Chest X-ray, PA view. Patient: 26 years old, sex F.
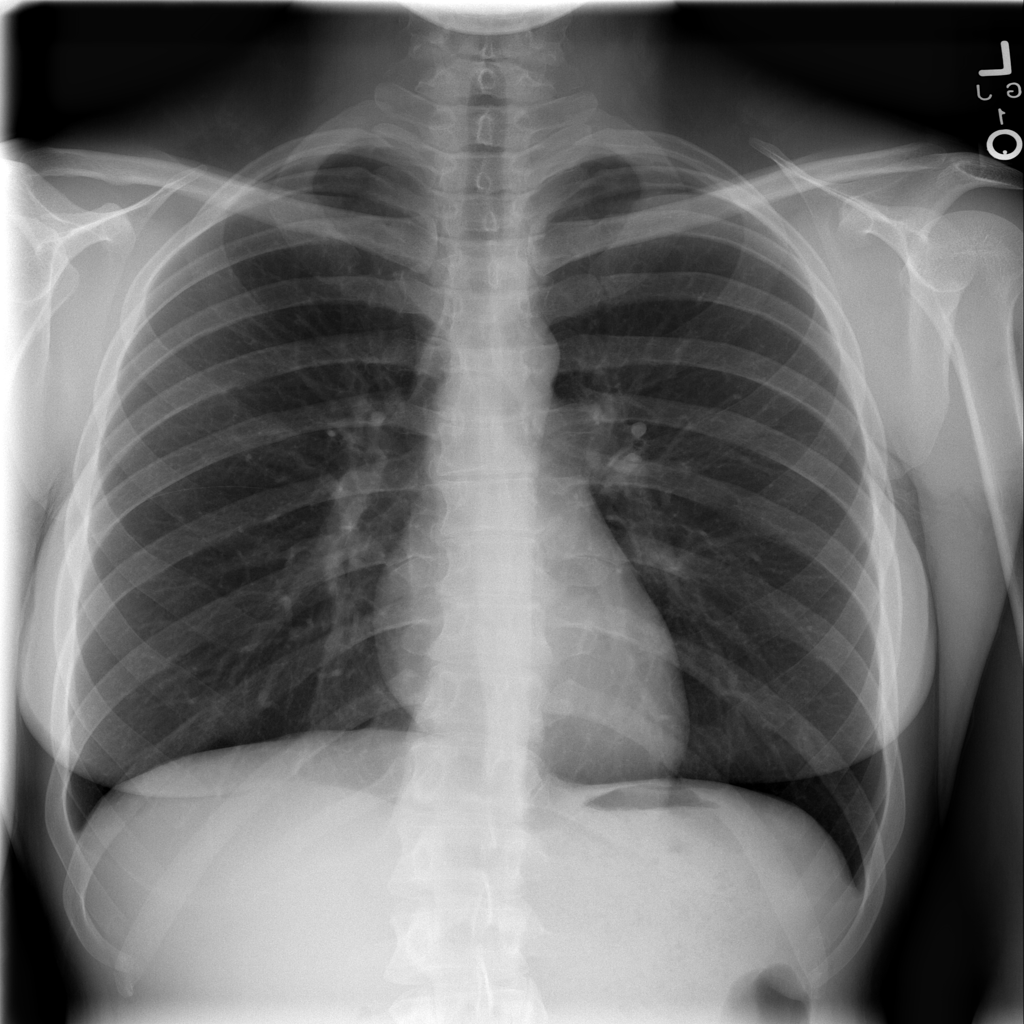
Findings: No Finding